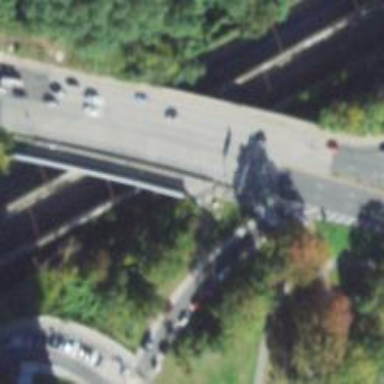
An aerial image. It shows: Trunk highway bridge.